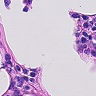
Metastatic tissue present: no